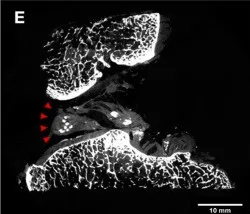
MuCT cross sections. Calcifications are highlighted with red arrowheads. While the triangular meniscal remnant showed round or oval calcification both in the sagittal.
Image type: radiology (ct)